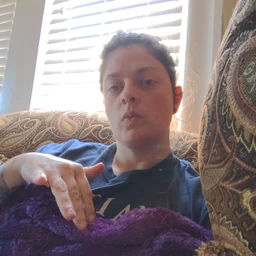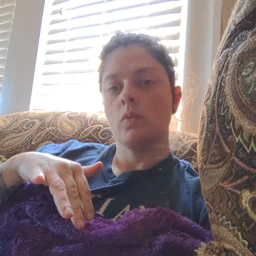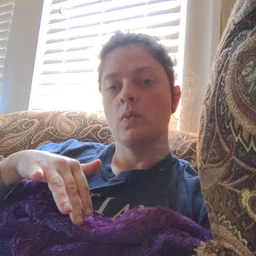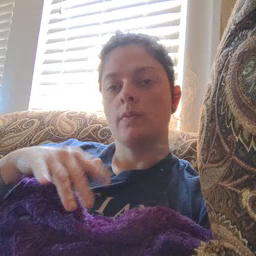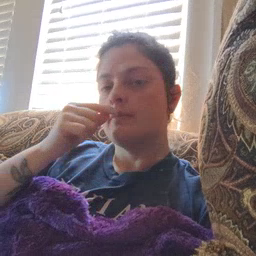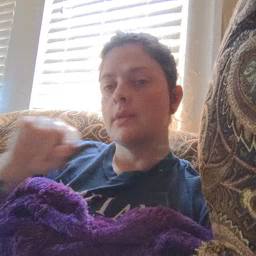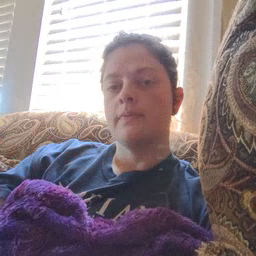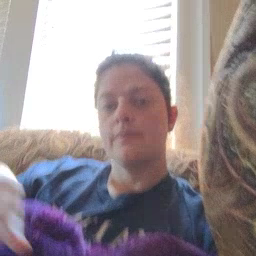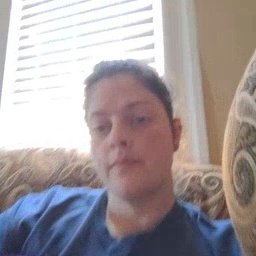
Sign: pen